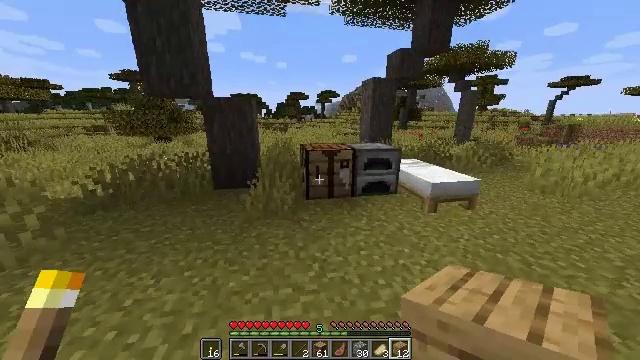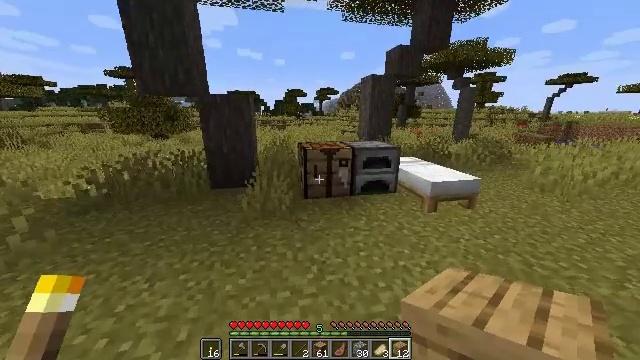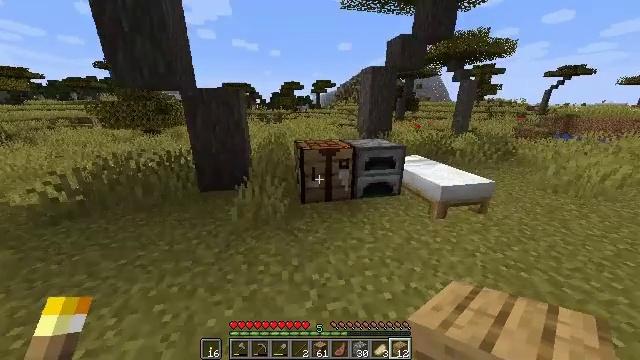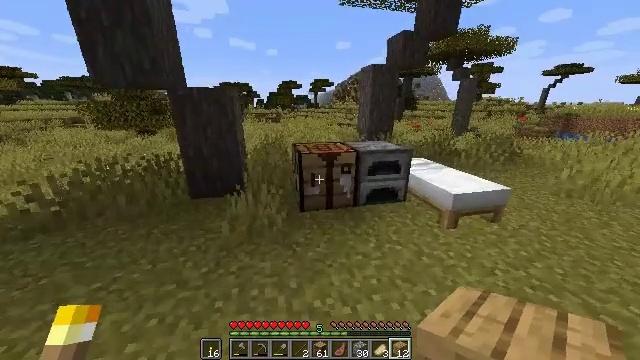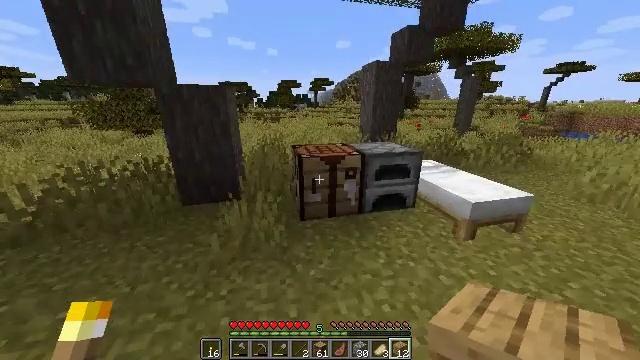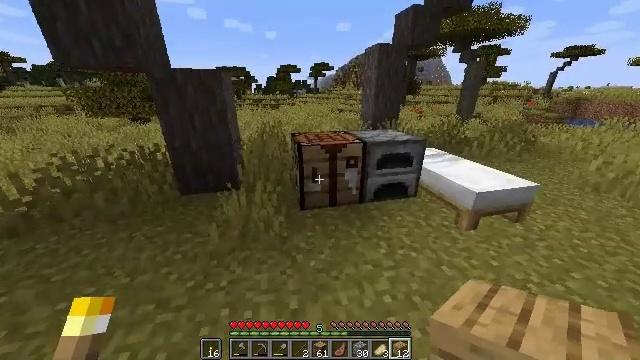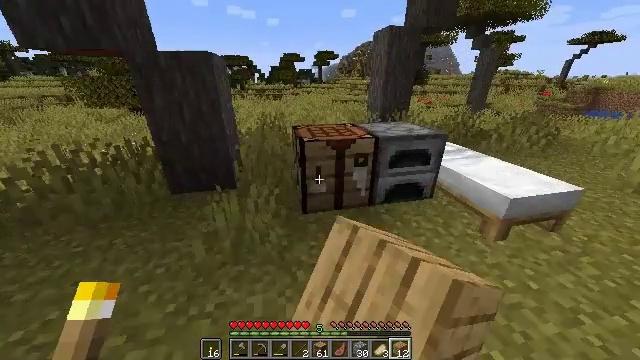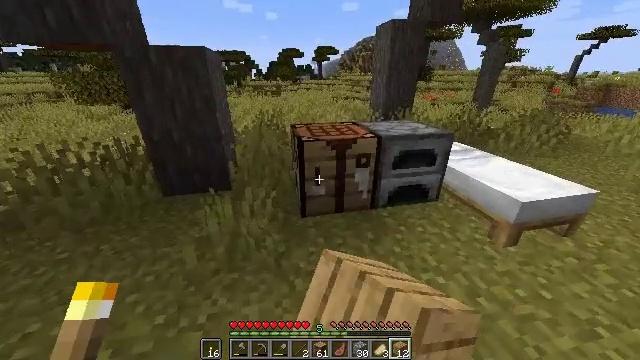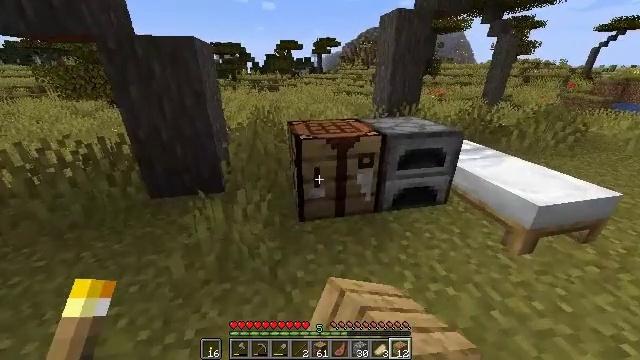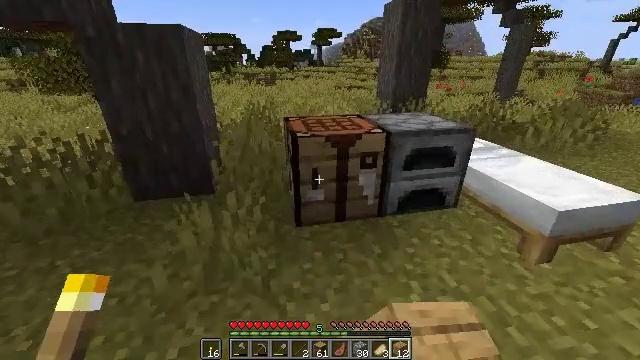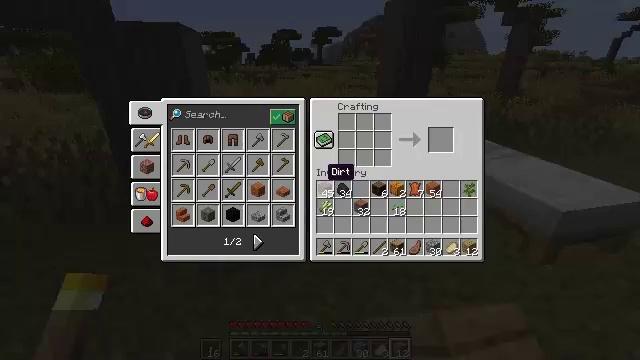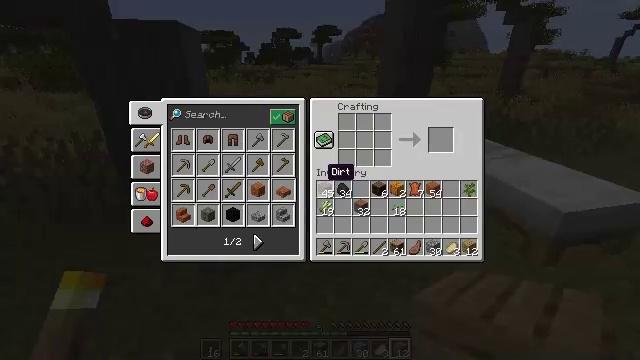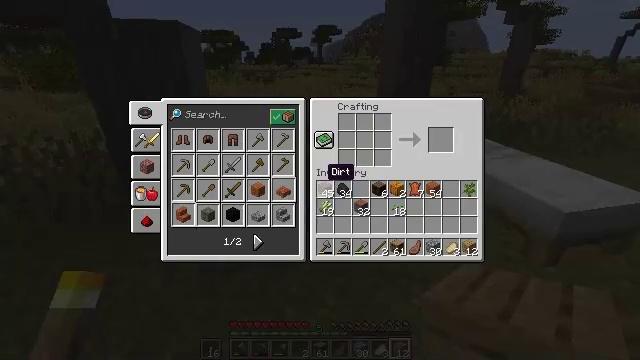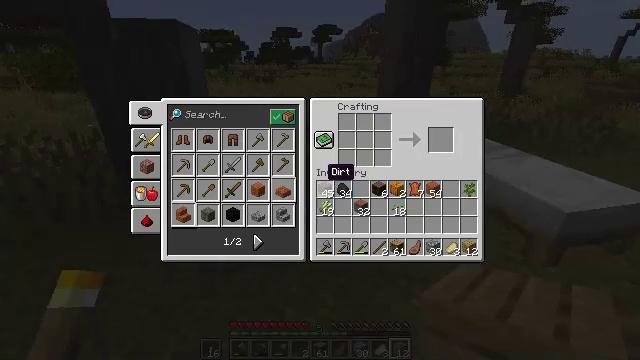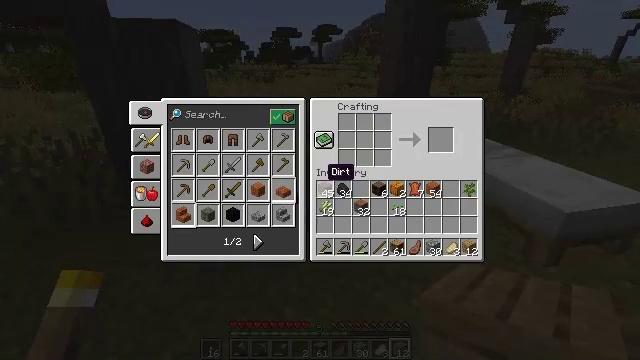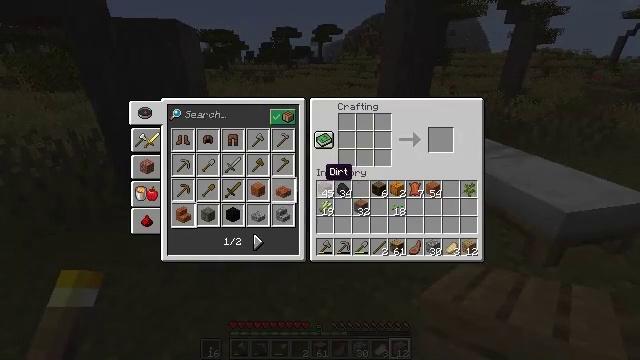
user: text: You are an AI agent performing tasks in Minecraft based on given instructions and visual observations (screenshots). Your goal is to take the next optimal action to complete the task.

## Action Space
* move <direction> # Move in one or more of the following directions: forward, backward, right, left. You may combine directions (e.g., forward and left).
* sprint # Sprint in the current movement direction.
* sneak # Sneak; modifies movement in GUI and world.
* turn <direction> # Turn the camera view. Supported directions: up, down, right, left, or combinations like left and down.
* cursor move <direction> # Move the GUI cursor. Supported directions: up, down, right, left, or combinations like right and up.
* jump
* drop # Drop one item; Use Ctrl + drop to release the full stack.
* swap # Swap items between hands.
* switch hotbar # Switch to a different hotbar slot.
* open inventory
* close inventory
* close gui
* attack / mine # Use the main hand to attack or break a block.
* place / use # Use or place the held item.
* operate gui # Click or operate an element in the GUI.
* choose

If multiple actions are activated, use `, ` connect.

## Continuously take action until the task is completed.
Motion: motion action
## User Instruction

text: Open the crafting table and create an acacia door with acacia planks.
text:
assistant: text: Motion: move forward, sprint
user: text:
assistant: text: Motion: move forward, sprint, turn down
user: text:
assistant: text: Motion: move forward, sprint
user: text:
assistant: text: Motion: move forward, sprint
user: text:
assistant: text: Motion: move forward, sprint, turn down, use / place
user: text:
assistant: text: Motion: turn left and down, use / place
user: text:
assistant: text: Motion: use / place
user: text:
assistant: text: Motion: use / place
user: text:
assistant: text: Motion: no_op
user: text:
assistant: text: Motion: open gui
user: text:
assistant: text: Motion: no_op
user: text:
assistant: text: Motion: no_op
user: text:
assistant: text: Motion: no_op
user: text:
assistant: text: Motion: no_op
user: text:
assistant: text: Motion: no_op
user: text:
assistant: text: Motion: cursor move left
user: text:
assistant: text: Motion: cursor move left
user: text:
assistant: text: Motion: cursor move left
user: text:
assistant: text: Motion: no_op
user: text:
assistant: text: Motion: no_op
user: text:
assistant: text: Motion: cursor move down
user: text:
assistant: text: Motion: cursor move left and down
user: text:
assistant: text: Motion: cursor move left and down
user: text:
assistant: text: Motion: no_op
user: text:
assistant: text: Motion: cursor move down
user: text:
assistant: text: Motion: cursor move down
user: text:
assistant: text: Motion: cursor move down
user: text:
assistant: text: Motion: no_op
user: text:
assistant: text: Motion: no_op
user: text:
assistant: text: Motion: no_op